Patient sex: M
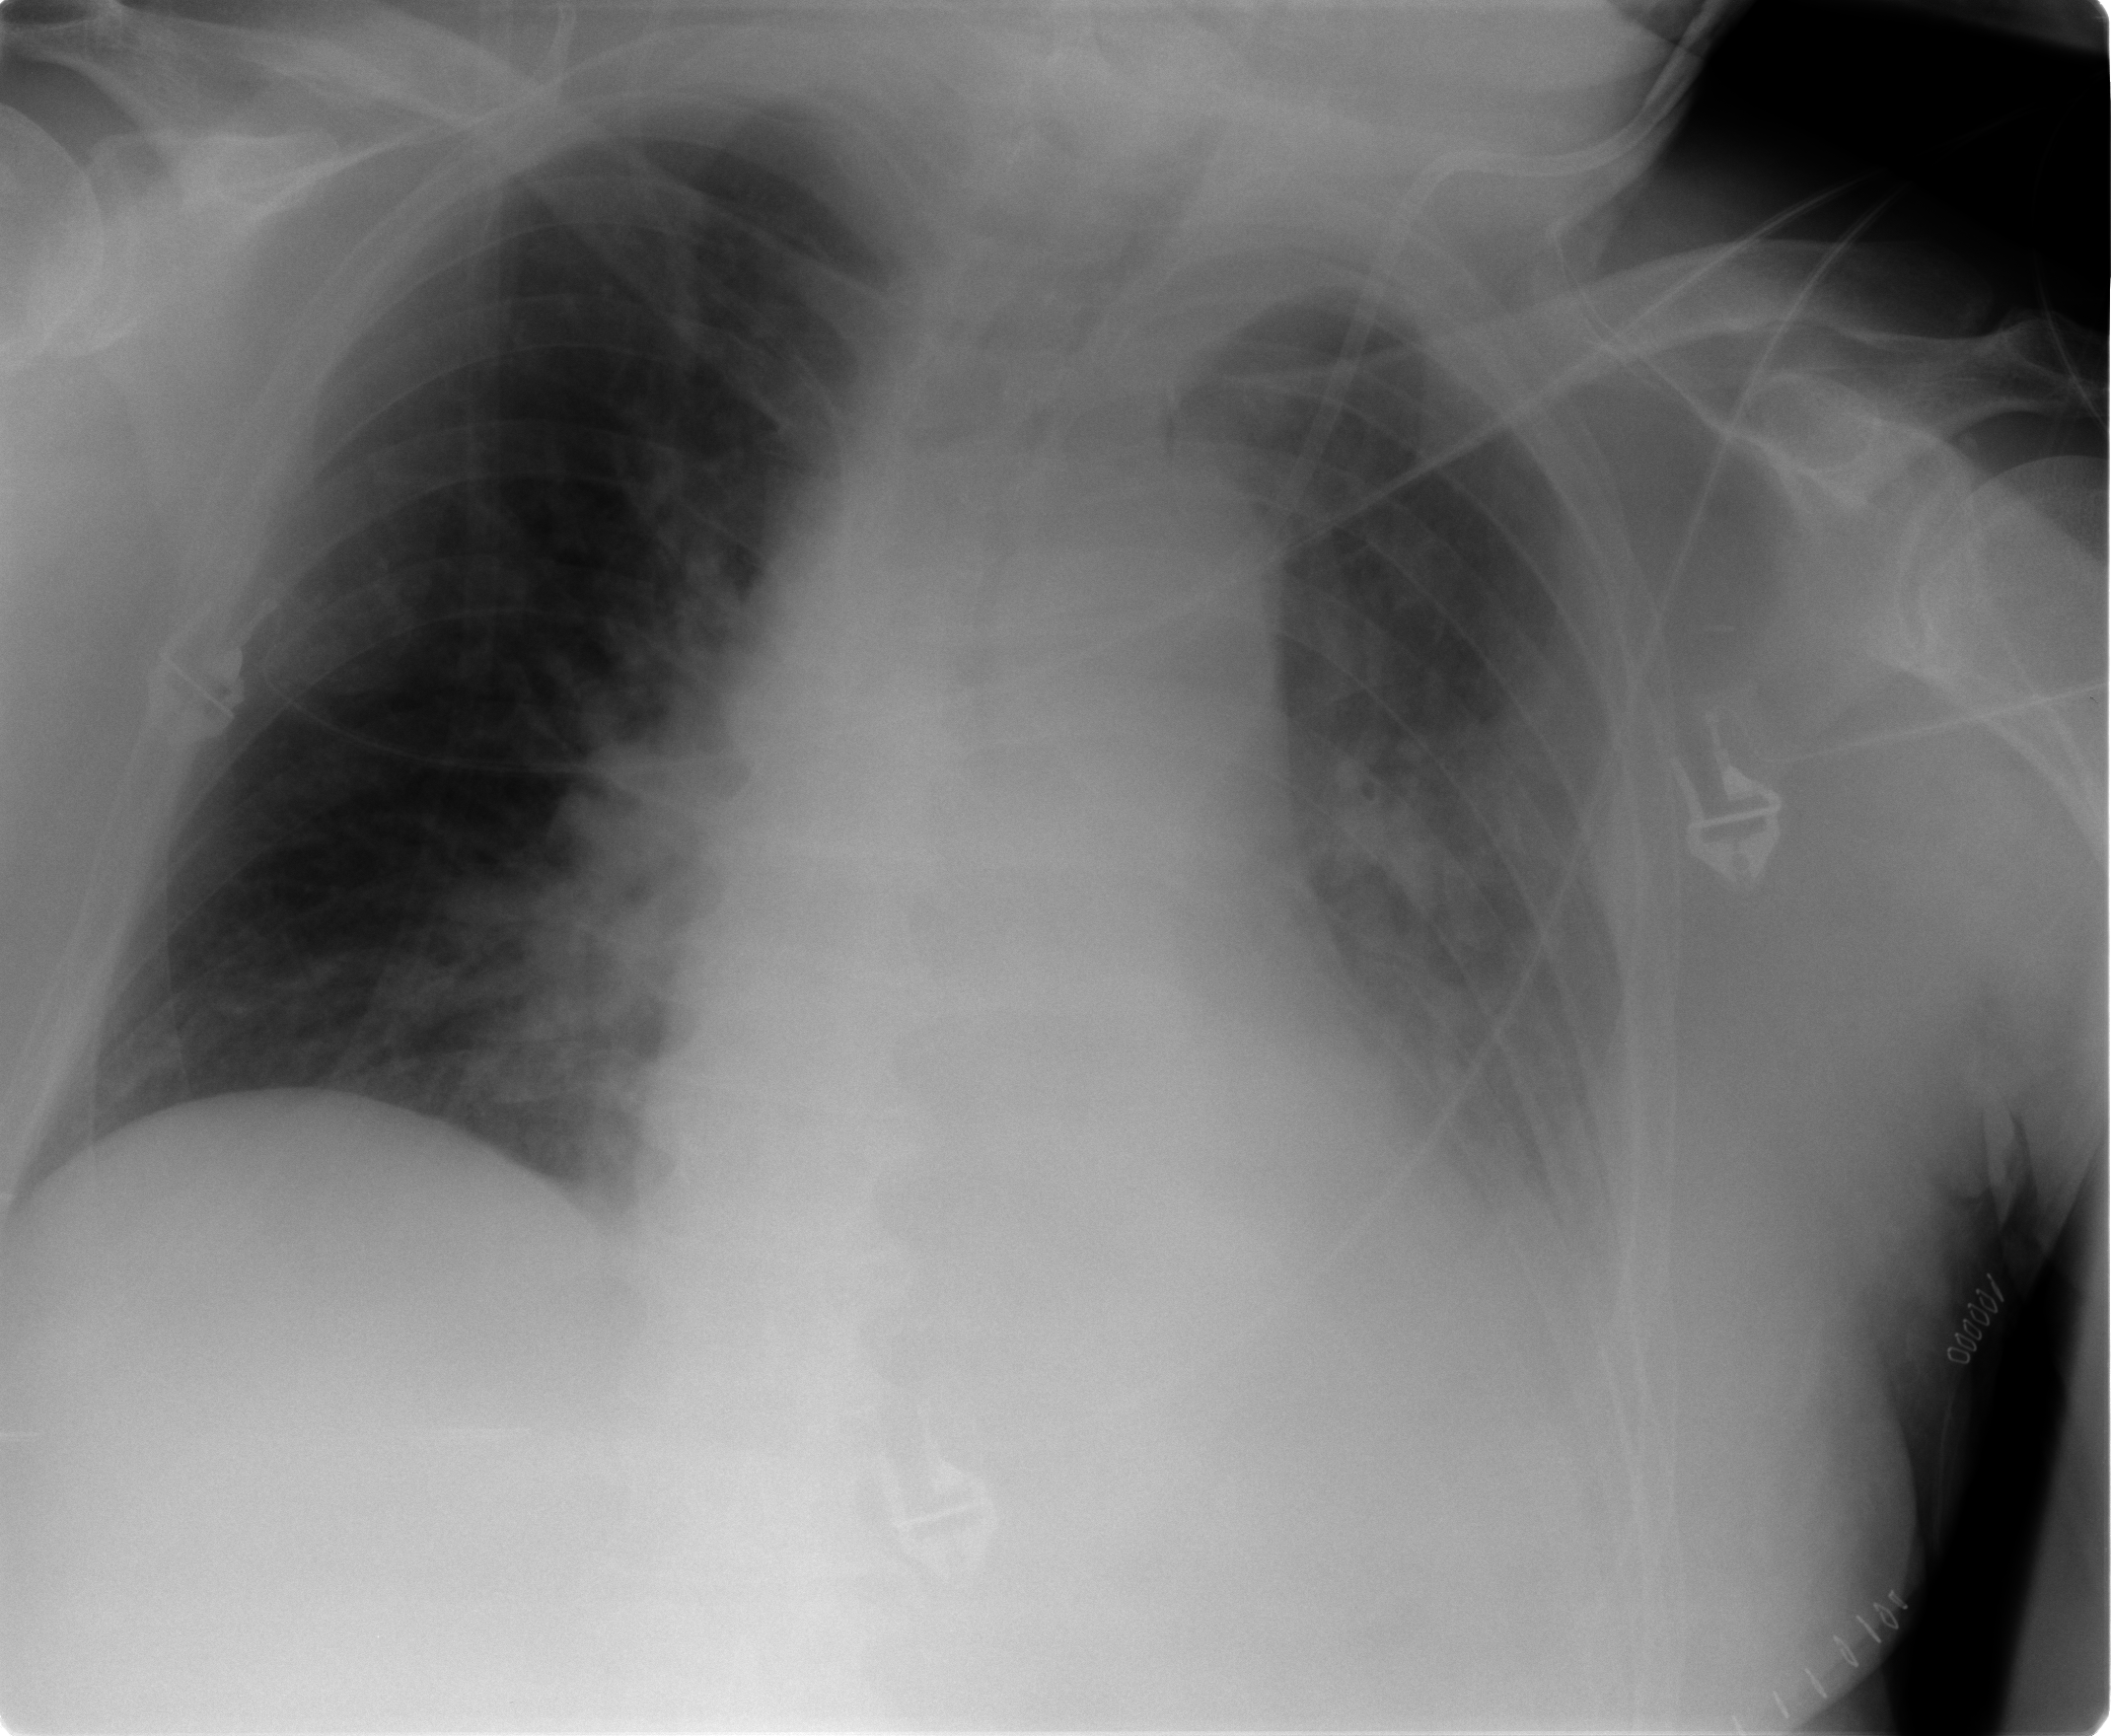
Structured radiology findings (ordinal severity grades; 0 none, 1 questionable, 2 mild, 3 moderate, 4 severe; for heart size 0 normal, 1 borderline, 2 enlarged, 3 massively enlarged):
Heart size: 2
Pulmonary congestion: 2
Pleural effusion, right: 0
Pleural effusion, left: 3
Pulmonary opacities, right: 0
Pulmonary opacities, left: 2
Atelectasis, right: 0
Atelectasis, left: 2